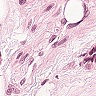
Metastatic tissue present: yes